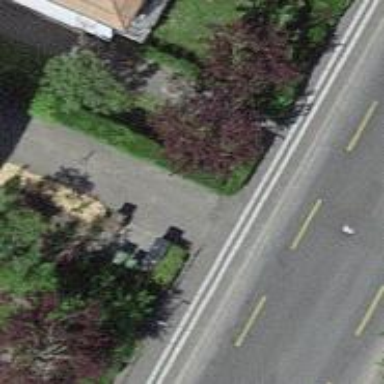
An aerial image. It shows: Asphalt sidewalk.